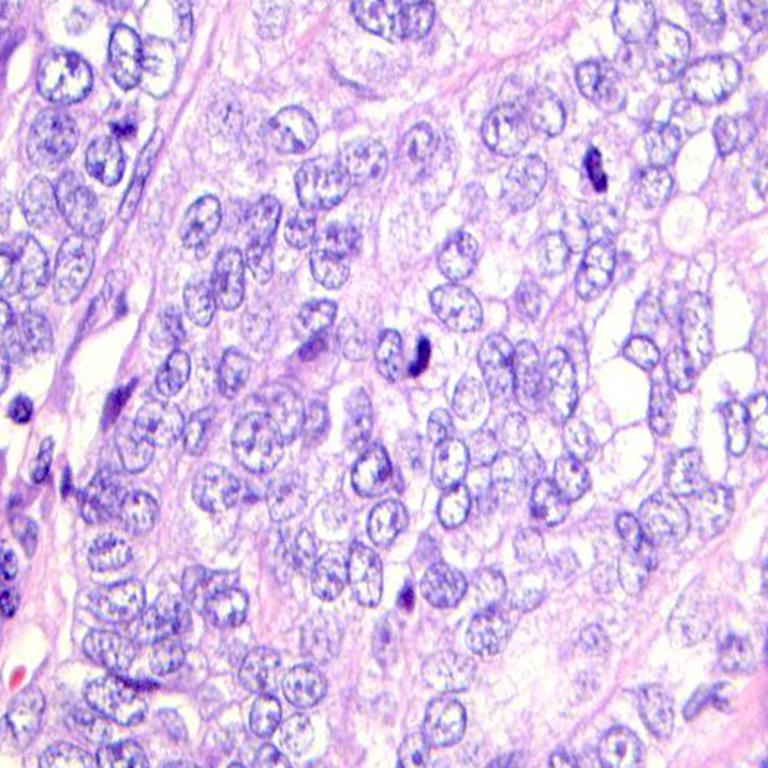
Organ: colon
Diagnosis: adenocarcinomas